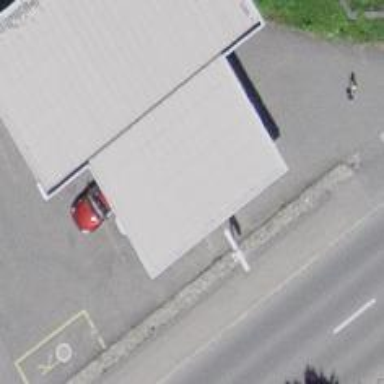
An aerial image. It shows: Fuel station.